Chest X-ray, AP view. Patient: 28 years old, sex F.
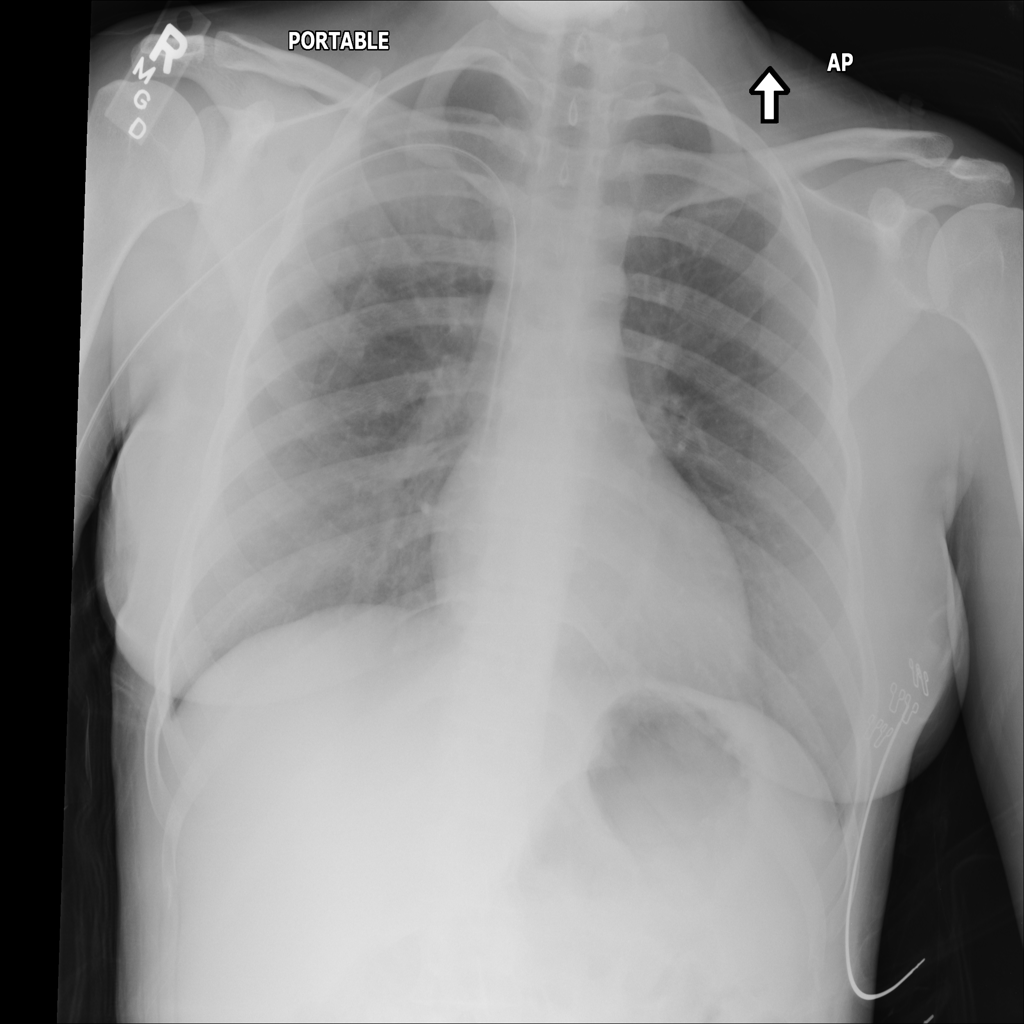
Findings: No Finding